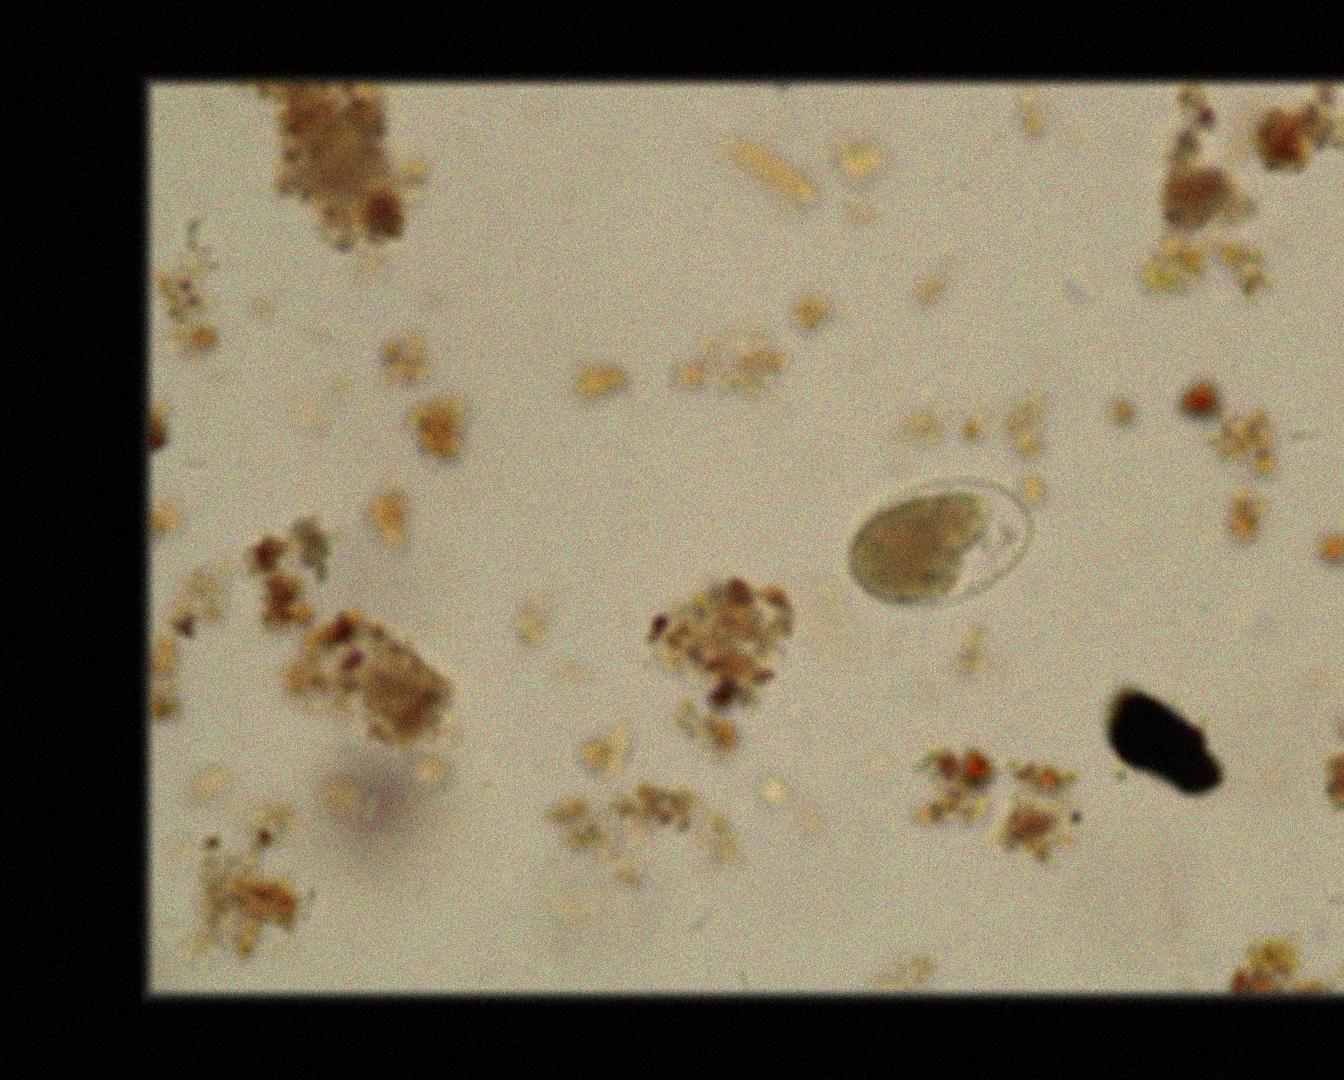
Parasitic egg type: Hookworm egg